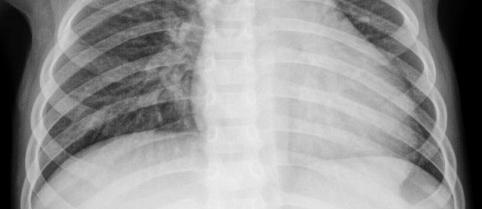
Diagnosis: PNEUMONIA